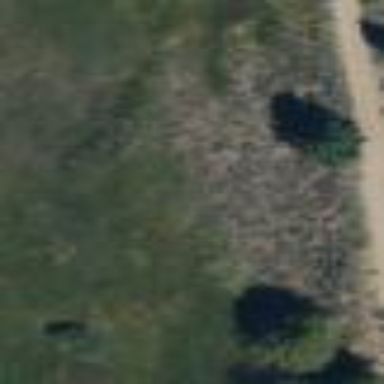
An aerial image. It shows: Landscape covered with heath.